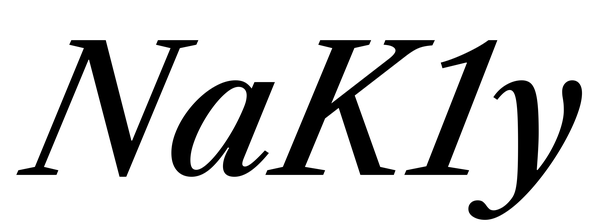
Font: LibreCaslonText-Italic_Medium_Italic